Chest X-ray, AP view. Patient: 24 years old, sex F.
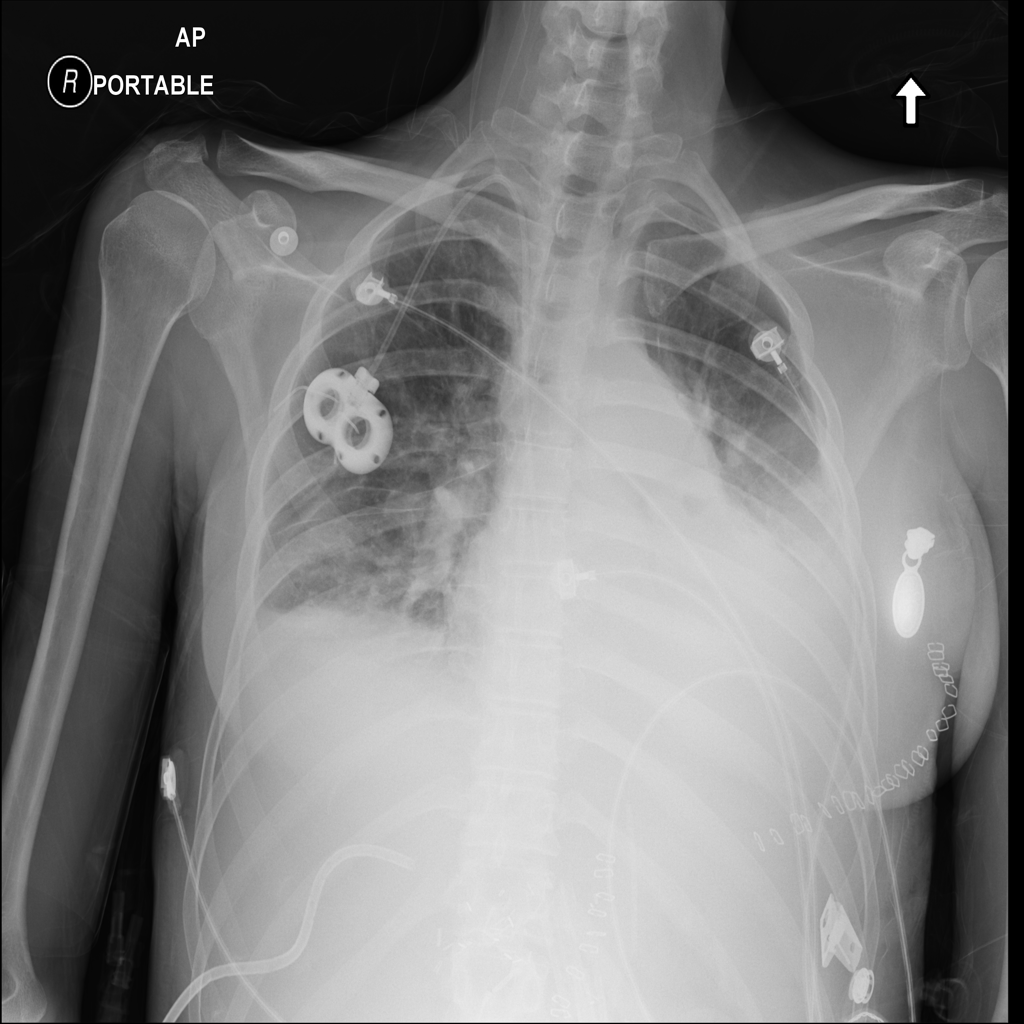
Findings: Effusion